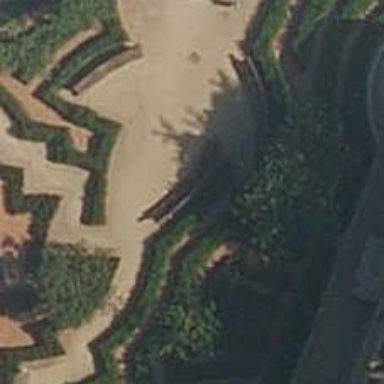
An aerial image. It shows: Bench.